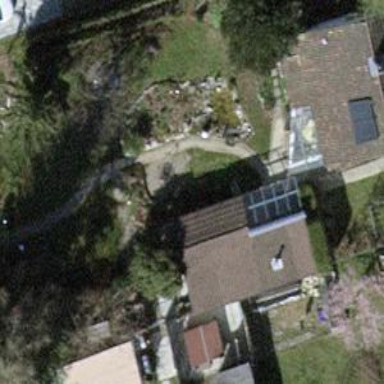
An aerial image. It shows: Shed building with gabled roof shape.